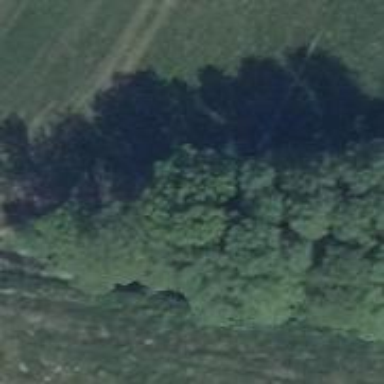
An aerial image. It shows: Row of deciduous broadleaved trees.